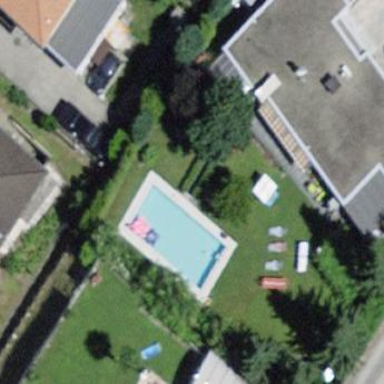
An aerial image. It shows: Swimming pool located in leisure land.